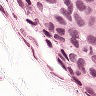
Metastatic tissue present: yes